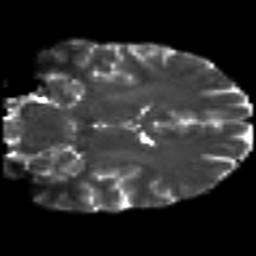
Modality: T2w
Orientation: coronal
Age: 27
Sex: male
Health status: healthy
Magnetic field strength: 3 T
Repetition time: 8.4 s
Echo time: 0.0926 s